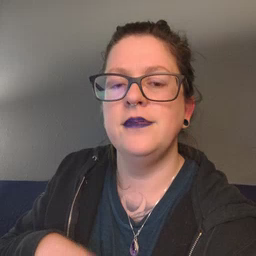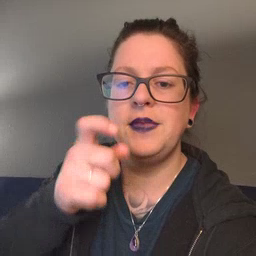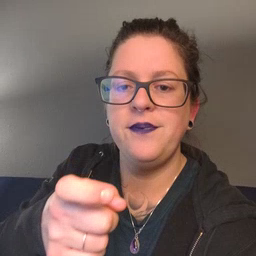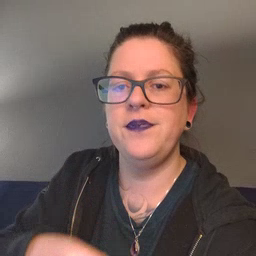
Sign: gift